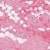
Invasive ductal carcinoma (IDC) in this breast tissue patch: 0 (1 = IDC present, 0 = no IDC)